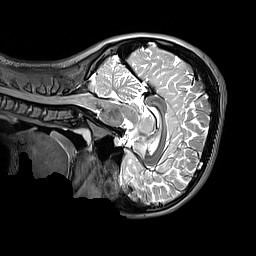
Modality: T2w
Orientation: sagittal
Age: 14
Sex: female
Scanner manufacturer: siemens
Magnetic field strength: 3 T
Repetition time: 3.2 s
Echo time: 0.408 s